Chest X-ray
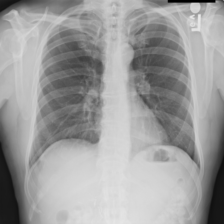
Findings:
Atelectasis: negative
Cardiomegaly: negative
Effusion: negative
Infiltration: negative
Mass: negative
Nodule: negative
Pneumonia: negative
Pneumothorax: negative
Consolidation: negative
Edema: negative
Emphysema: negative
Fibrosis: negative
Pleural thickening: negative
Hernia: negative